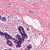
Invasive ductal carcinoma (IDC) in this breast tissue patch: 0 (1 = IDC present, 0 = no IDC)